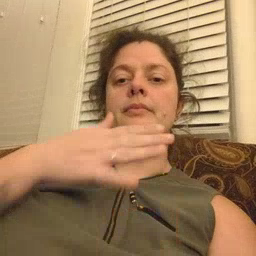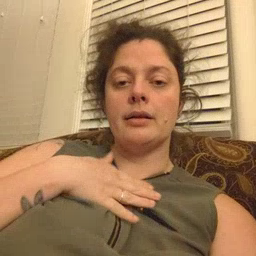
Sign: minemy